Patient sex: M
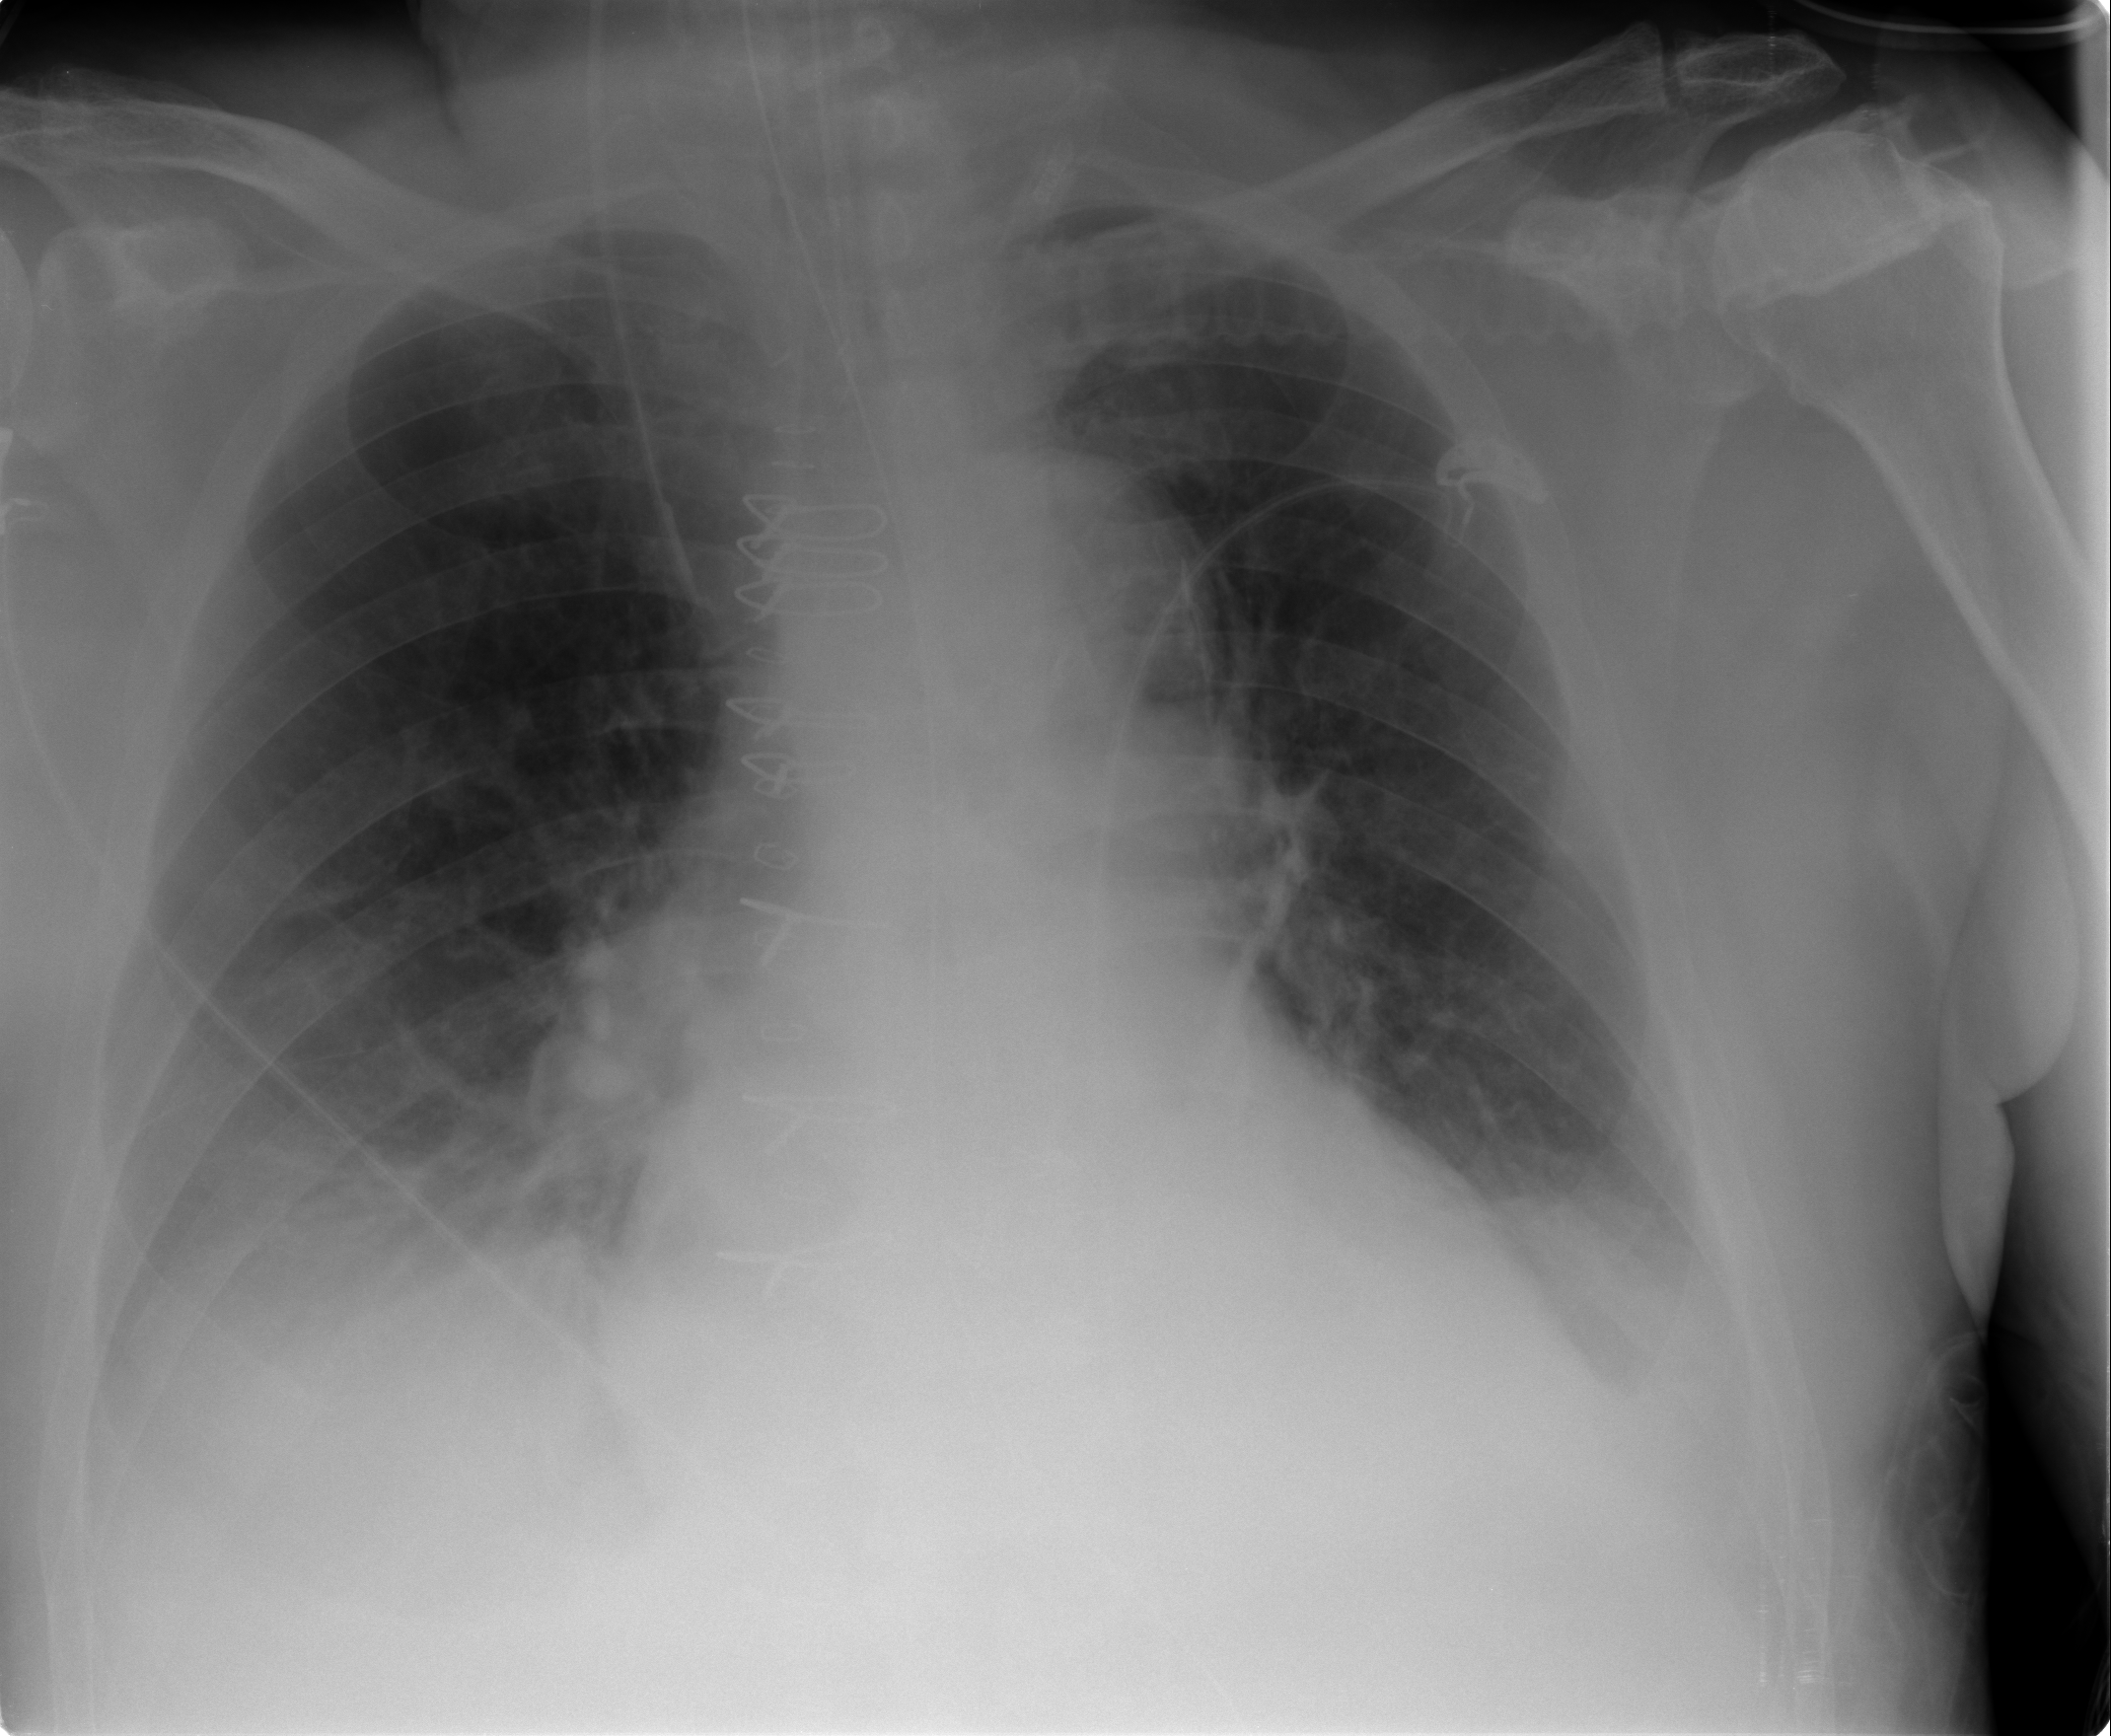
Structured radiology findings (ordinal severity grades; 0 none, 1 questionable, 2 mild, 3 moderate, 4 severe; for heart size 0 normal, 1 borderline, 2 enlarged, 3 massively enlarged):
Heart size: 2
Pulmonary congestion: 2
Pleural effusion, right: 2
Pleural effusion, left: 1
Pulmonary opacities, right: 0
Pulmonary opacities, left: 0
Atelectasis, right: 2
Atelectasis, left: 2